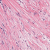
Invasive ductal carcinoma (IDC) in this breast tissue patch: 1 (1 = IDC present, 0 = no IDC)